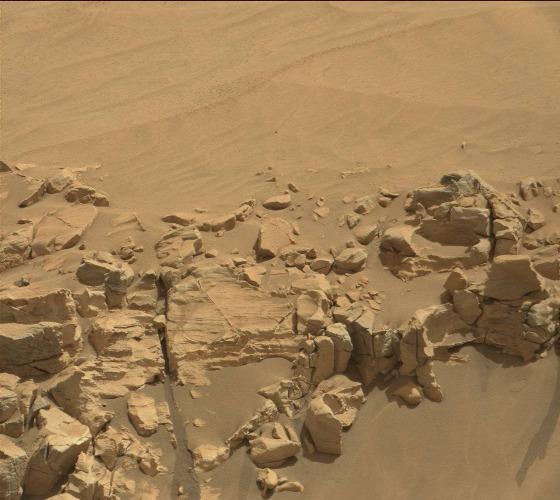
Terrain classes present: Bedrock, Gravel / Sand / Soil, Rock, Shadow